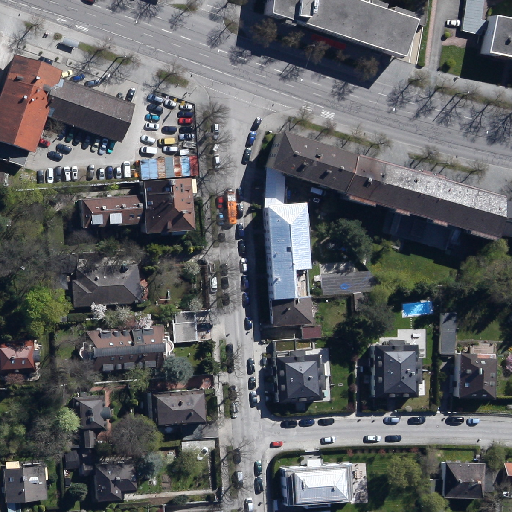
Referring expression: light-duty vehicle